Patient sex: M
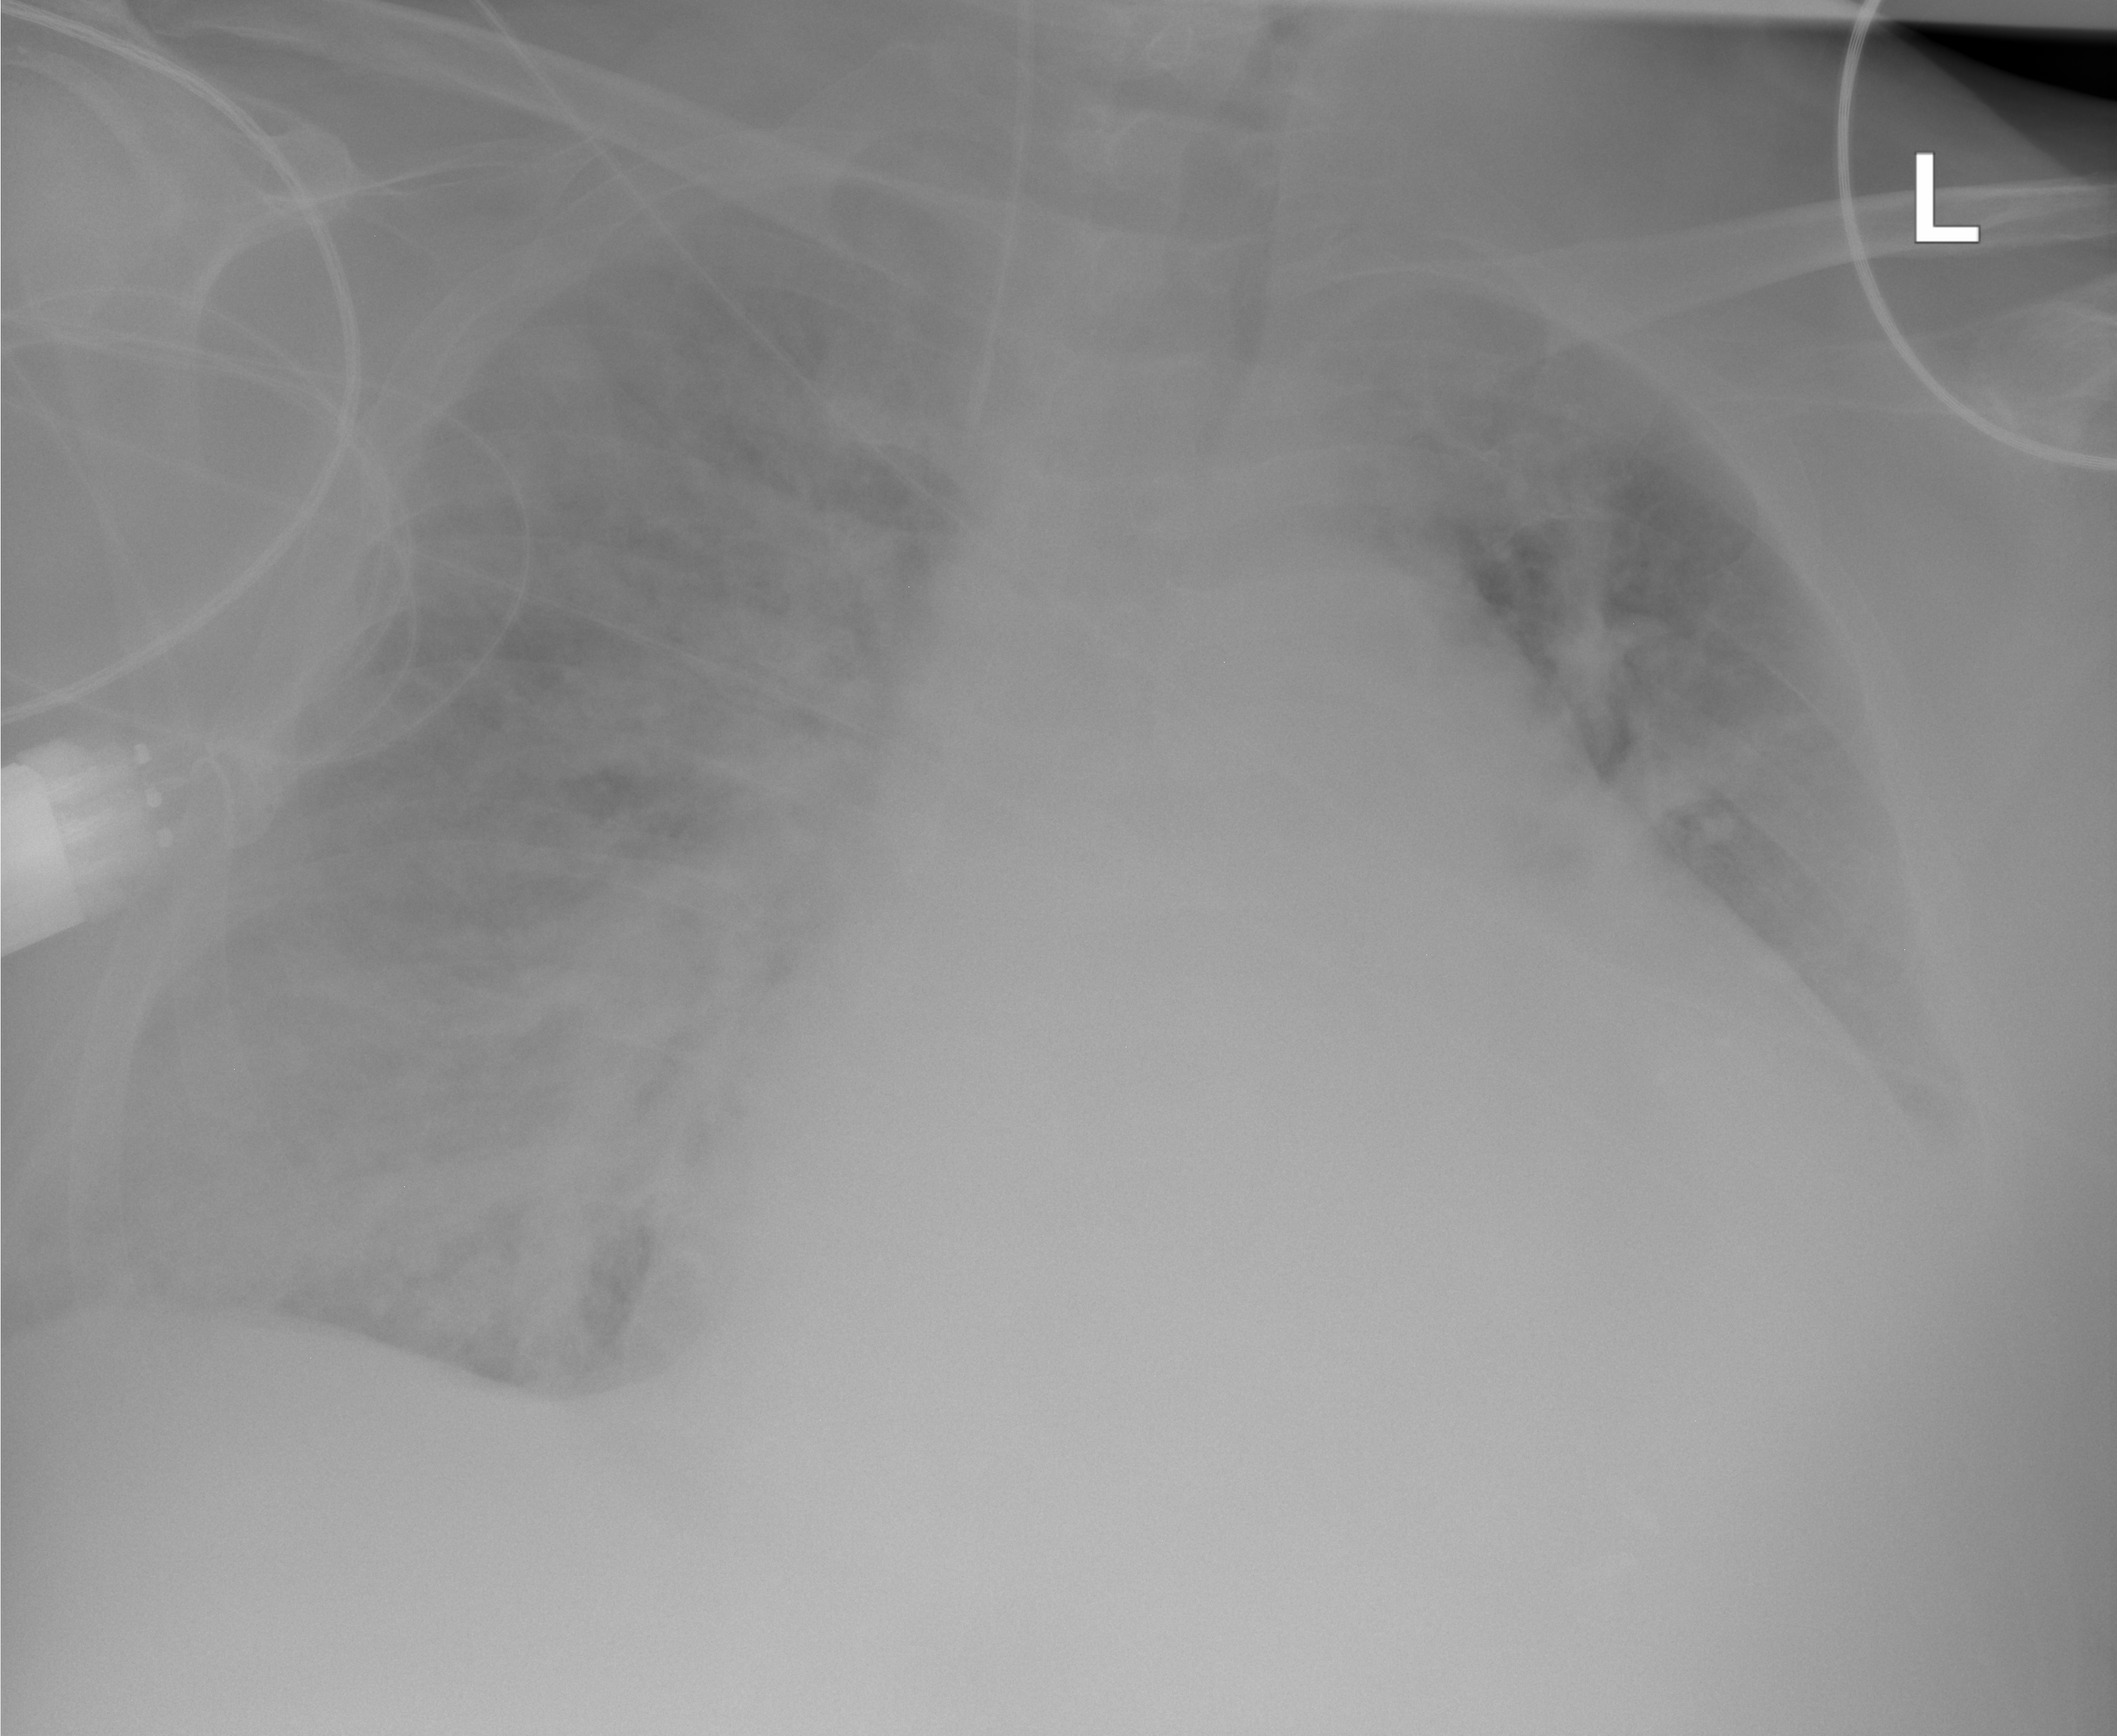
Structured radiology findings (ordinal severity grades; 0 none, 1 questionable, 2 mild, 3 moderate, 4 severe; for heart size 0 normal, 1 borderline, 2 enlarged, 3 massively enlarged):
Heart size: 3
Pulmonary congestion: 4
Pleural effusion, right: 2
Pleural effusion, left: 2
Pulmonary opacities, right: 3
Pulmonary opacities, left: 3
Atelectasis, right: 3
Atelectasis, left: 2